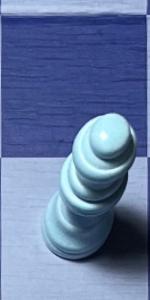
Label: Queen_White